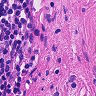
Metastatic tissue present: no